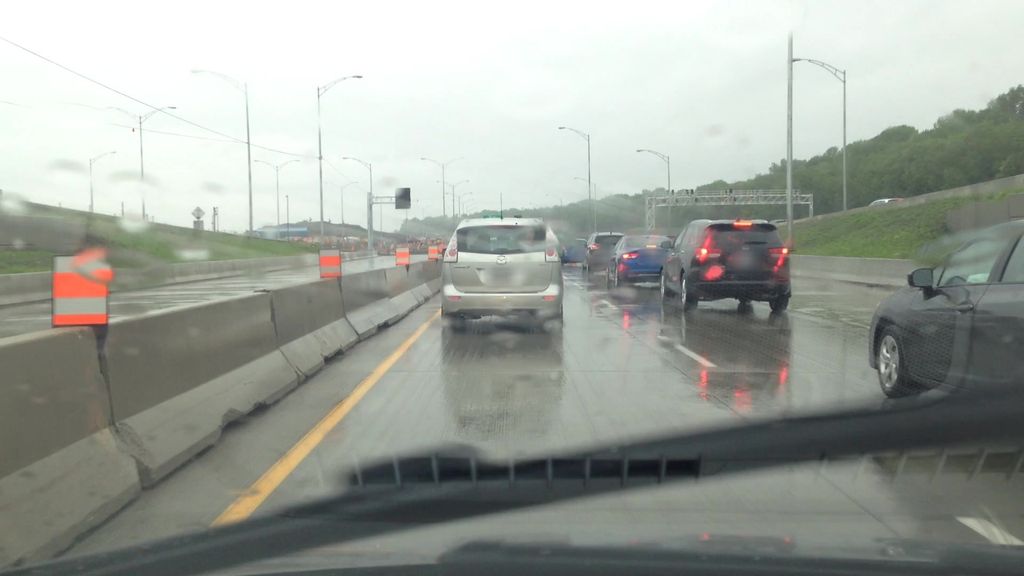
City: montreal